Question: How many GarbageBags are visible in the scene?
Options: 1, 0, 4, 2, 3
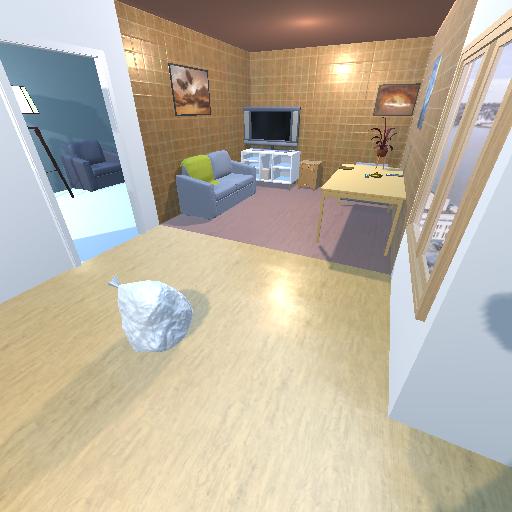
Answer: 1